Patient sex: F
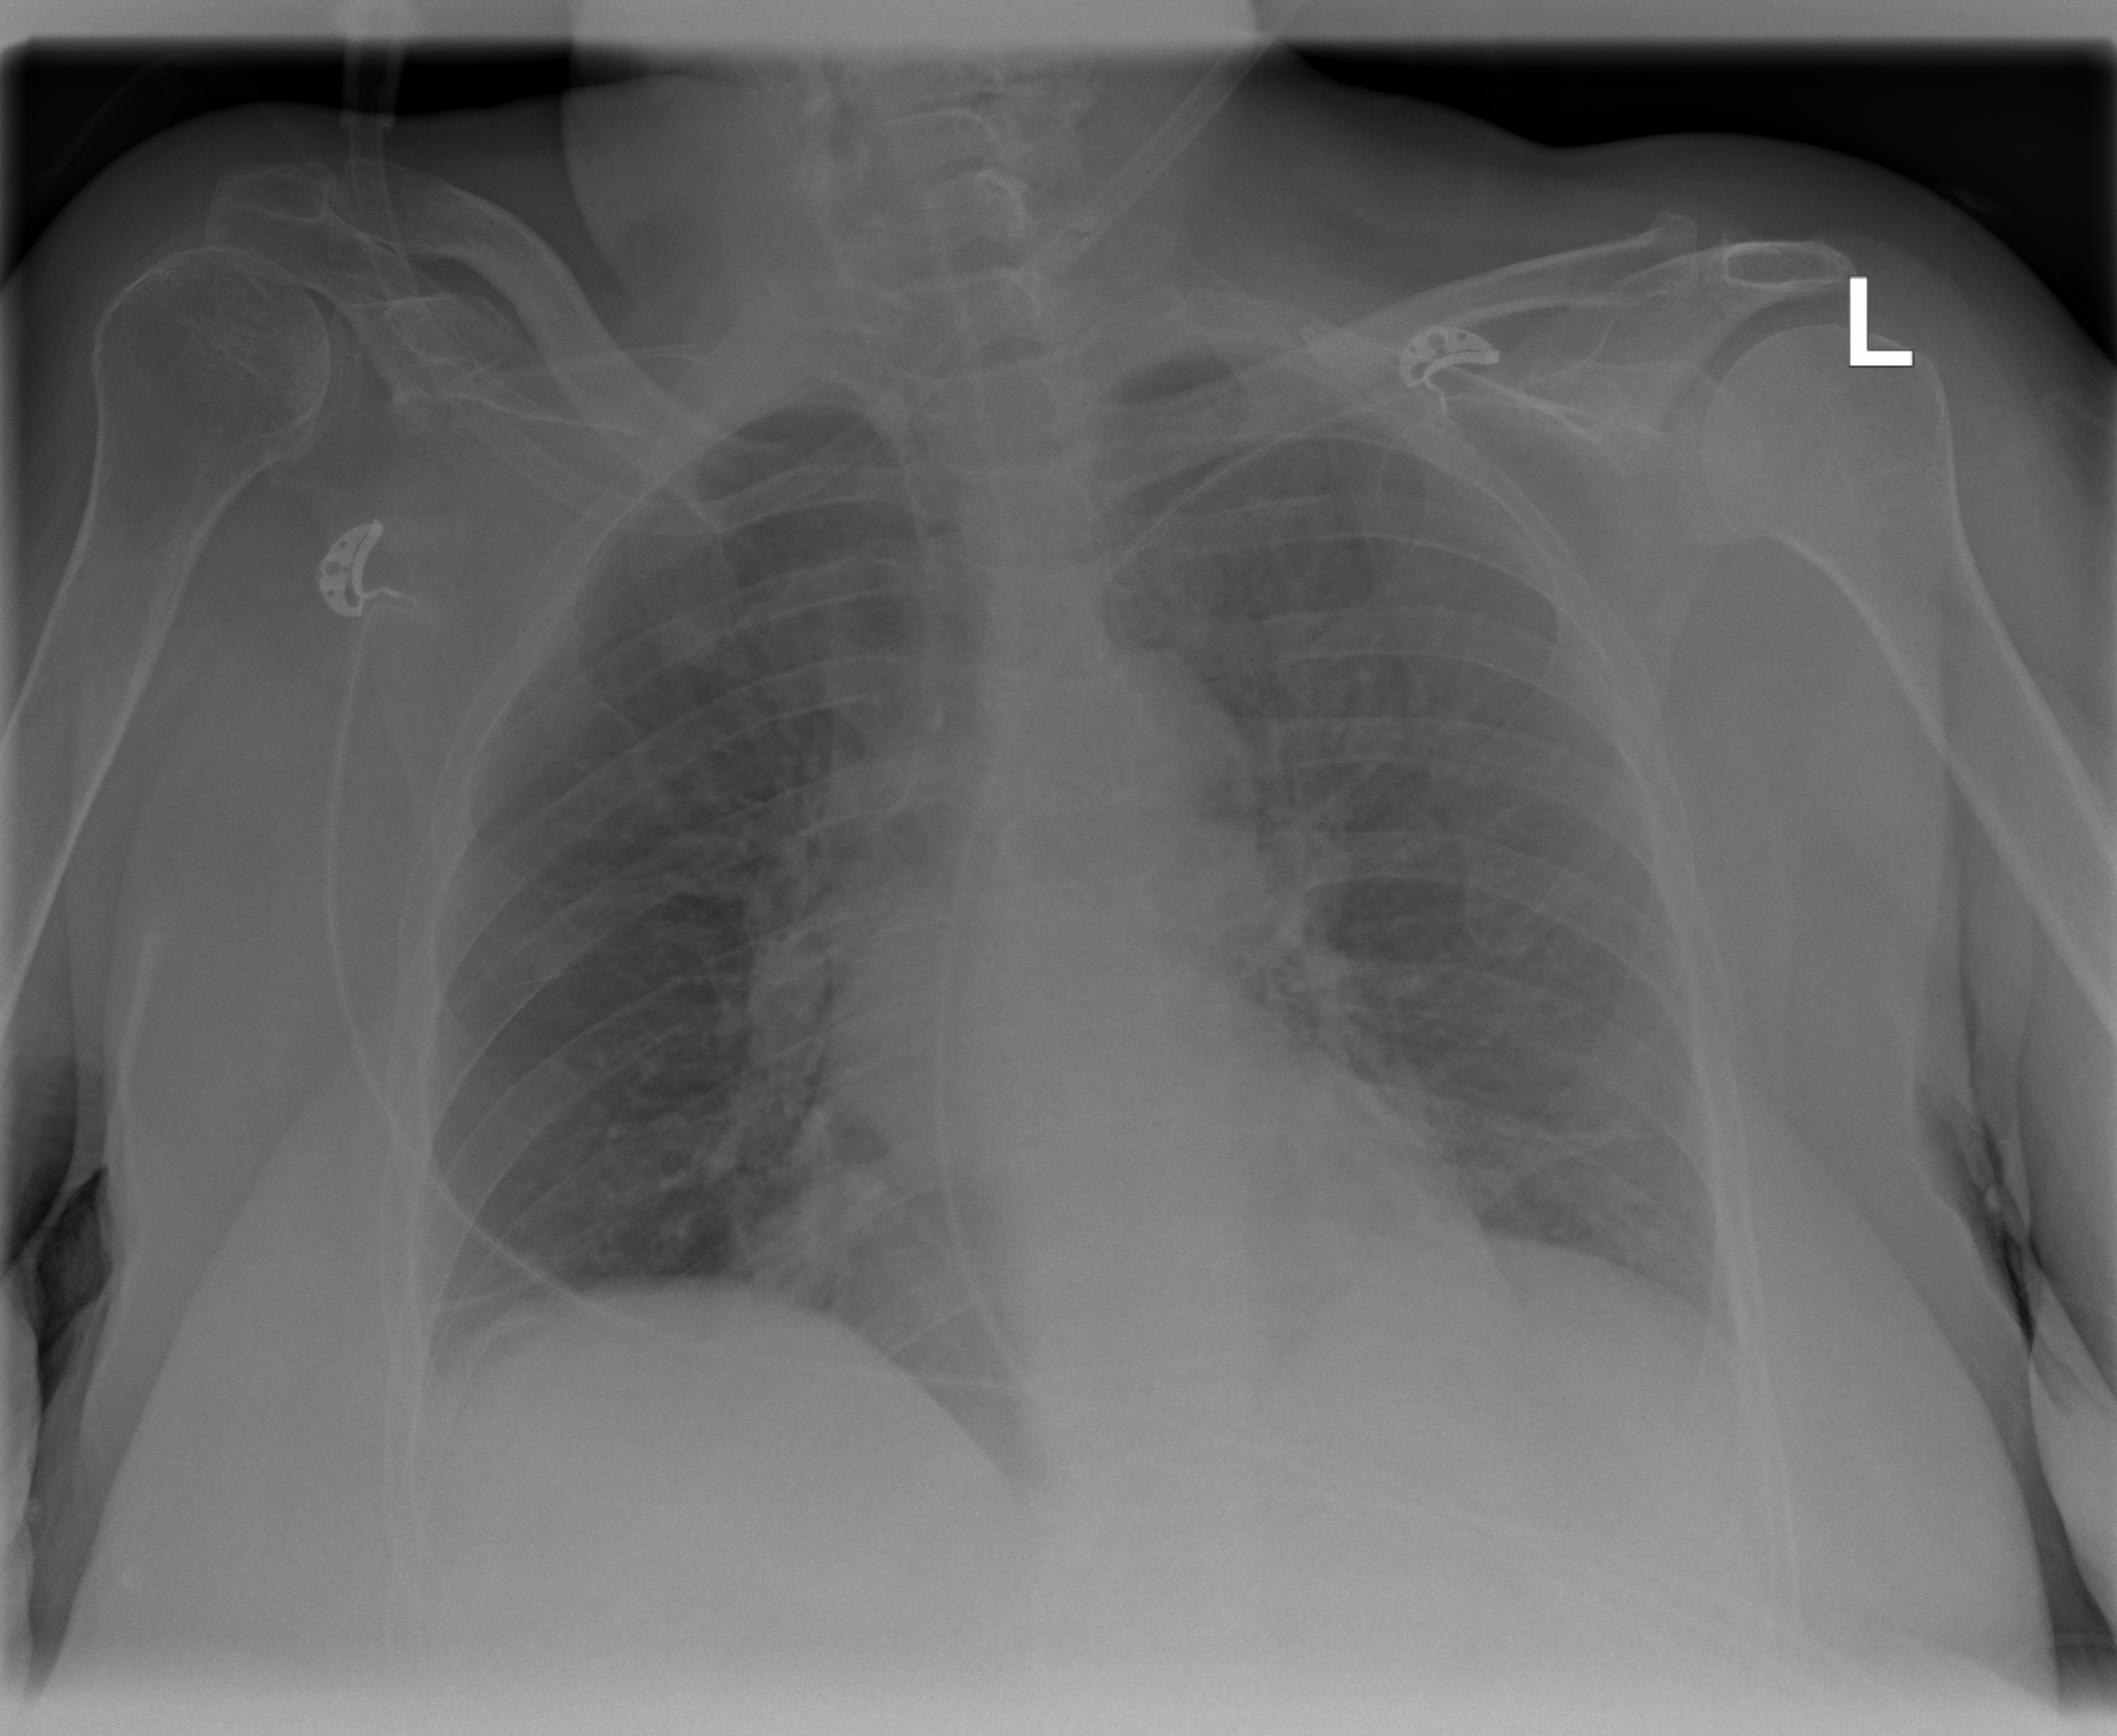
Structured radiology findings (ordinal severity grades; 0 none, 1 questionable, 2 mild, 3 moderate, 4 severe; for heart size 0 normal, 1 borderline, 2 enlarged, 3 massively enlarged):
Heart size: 1
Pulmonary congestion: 1
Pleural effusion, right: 0
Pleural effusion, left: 0
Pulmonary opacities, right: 0
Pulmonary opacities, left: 0
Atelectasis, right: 2
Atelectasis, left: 2